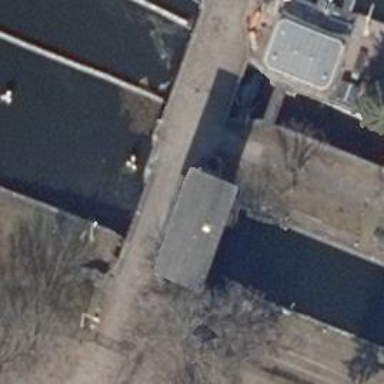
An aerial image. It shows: Lock gate along waterway.